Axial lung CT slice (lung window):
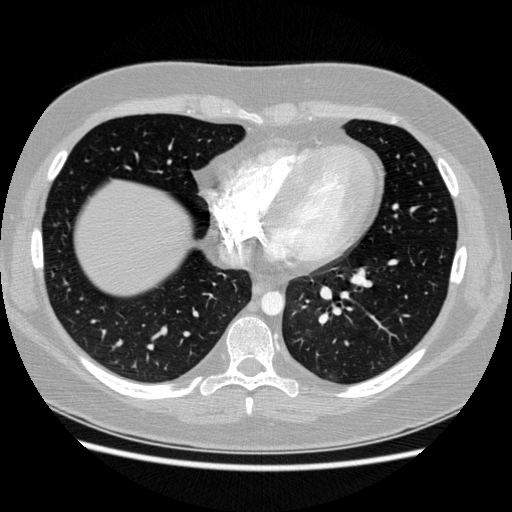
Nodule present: no